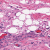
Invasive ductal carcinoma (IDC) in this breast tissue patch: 0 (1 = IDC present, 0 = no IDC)